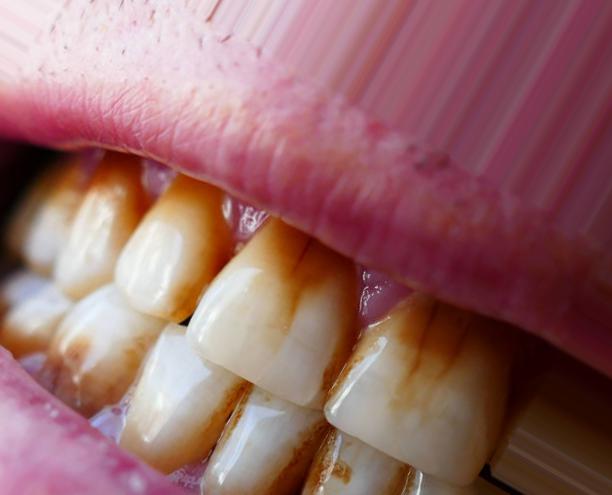
Condition: Tooth Discoloration